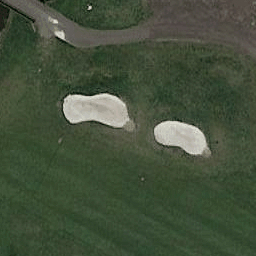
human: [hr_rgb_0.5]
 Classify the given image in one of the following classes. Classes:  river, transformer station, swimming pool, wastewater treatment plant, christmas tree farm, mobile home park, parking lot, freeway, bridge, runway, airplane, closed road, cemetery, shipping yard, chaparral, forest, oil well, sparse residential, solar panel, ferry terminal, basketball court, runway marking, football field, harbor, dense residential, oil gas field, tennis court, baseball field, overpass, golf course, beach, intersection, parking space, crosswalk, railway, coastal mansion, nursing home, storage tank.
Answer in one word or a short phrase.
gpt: golf course